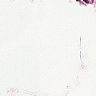
Metastatic tissue present: no